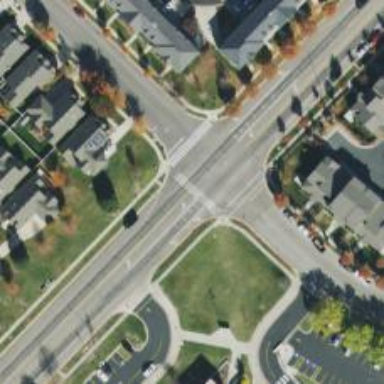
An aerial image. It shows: Marked crossing on footway.